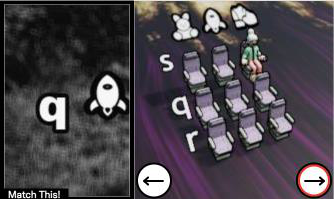
Task: seats
Answer: no